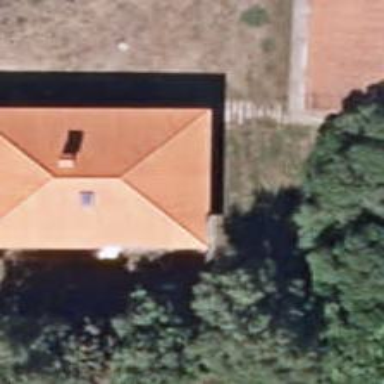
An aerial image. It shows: Simple and straightforward house.